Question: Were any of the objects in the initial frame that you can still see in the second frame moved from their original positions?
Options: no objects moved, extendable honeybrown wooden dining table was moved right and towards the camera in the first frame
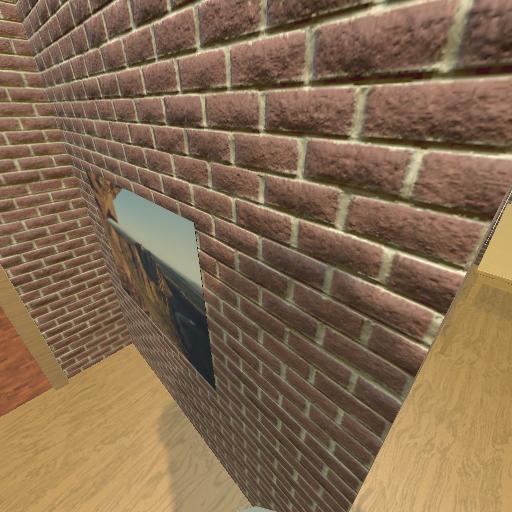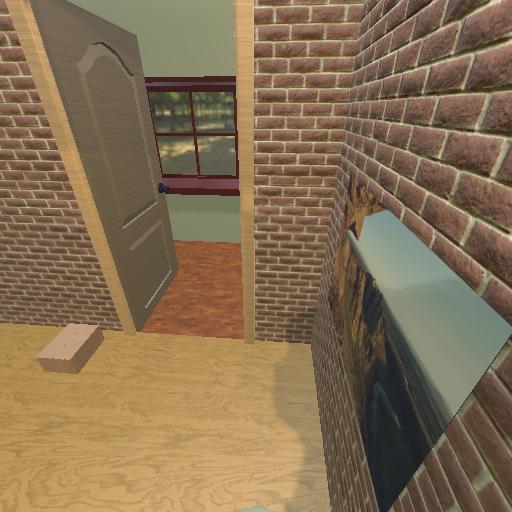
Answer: no objects moved